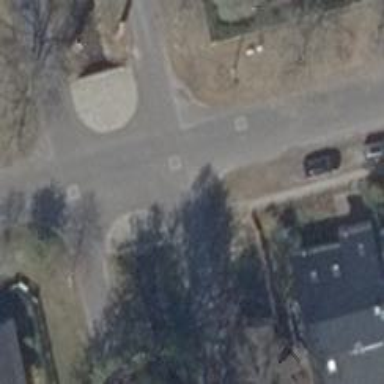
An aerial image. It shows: Residential road with separate sidewalks on both sides. The road surface is asphalt.